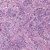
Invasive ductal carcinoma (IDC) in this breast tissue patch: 1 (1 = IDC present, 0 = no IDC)